Question: I know a double free or corruption error is usually a violation of the big 3, but in this instance, I cannot find where the violation occurs. I have a copy constructor, destructor, and assignment operator for anything that deals with pointers.
In my .h here is my class implementation:
'''
class BST
{
public:
struct SequenceMap{
std::string astring;
std::vector<std::string> sequences;
//void setValue(std::string theString, std::string anotherString);
SequenceMap& operator=(const SequenceMap map);
void setValue(std::string theString, std::string anotherString);
SequenceMap(); //constructor no copy since no pointers
~SequenceMap();
};
struct BinaryNode{
SequenceMap item;
BinaryNode *left;
BinaryNode *right;
BinaryNode(SequenceMap i); //constructor
inline bool operator> (std::string t);
inline bool operator< (std::string t);
BinaryNode& operator=(const BinaryNode node) ;
~BinaryNode();
BinaryNode(const BinaryNode &otherNode);
};
BinaryNode *root;
int insert(SequenceMap &x, BinaryNode *&t, bool &ifdup);
BST();
~BST();
void BSTClear(BST::BinaryNode *t);
BST(const BST &otherTree);
BST& operator=(const BST tree);
};
'''
I implemented my constructors, destructors and assignment operators in my .cpp:
'''
BST::SequenceMap& BST::SequenceMap::operator=(const BST::SequenceMap map)
{
astring = map.astring;
sequences = map.sequences;
return *this;
}
inline bool BST::BinaryNode::operator<(std::string t){//does compare}
inline bool BST::BinaryNode::operator>(std::string t){//does compare}
BST::BinaryNode& BST::BinaryNode::operator=(const BST::BinaryNode node)
{
item = node.item;
if(node.left != nullptr)
left = new BST::BinaryNode(node.left->item);
else
left = nullptr;
if(node.right != nullptr)
right = new BST::BinaryNode(node.right->item);
else
right = nullptr;
return *this;
}
BST& BST::operator=(const BST tree){root = new BinaryNode(tree.root);}
BST::BinaryNode::BinaryNode(const BST::BinaryNode &otherNode){
item = otherNode.item;
if(otherNode.left != nullptr)
left = new BST::BinaryNode(otherNode.left->item);
else
left = nullptr;
if(otherNode.right != nullptr)
right = new BST::BinaryNode(otherNode.right->item);
else
right = nullptr;
}
BST::BinaryNode::BinaryNode(SequenceMap i){ item = i; left = nullptr; right = nullptr; }
BST::BinaryNode::~BinaryNode(){ delete &item; left = nullptr; right = nullptr; }
BST::BST(){root = nullptr;}
BST::BST(const BST &otherTree){root = new BinaryNode(otherTree.root->item);}
BST::~BST(){BSTClear(root);}
BST::SequenceMap::SequenceMap(){astring = "";}
BST::SequenceMap::~SequenceMap(){ delete &astring; delete &sequences;}
void BST::BSTClear(BST::BinaryNode*t){
if(t->left != nullptr)
BSTClear(t->left);
if(t->right != nullptr)
BSTClear(t->right);
delete t;
}
'''
I used 'cout' to test for where the error occurs and it occurs when I do this in my main.cpp on the indicated line:
'''
while(getline(sequences,sequence) && getline(enzymes,enzyme))
{
BST::SequenceMap map = BST::SequenceMap;
map->setValue(sequence, enzyme);
sequenceTree->insert(map, sequenceTree->root, dup); //ON THIS LINE
}
'''
and in my insert function in my .cpp:
'''
int BST::insert(BST::SequenceMap &x, BST::BinaryNode *&t, bool &ifdup )
{
if(t == nullptr)
{
//std::cout<<"2"<<std::endl;
t = new BST::BinaryNode(x); //ON THIS LINE
//std::cout<<"1"<<std::endl;
}
//do more things
}
'''
I'm not sure if this is considered MSCV, but I this is the least I need to reproduce my error.

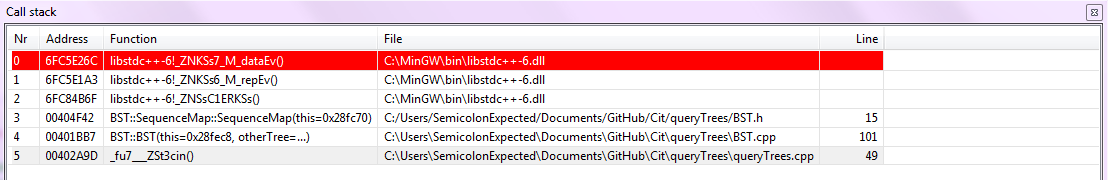
Answer: Consider your 'BinaryNode' assignment operator.
'''
BST::BinaryNode& BST::BinaryNode::operator=(const BST::BinaryNode node)
{
item = node.item;
if(node.left != nullptr)
left = node.left;
else
left = nullptr;
if(node.right != nullptr)
right = node.right;
else
right = nullptr;
return *this;
}
'''
You still end up with both instances of the 'BinaryNode' having their 'left' and 'right' pointers pointing to the same thing. When the destructors of the two instances are called, they will both free up the pointers and cause a double free.
What you need to do is to actually make a new copy the pointed to by the 'left' and 'right' pointers, not the , or have some sort of reference counted pointer.
Also note: Your if tests don't add any value as you are just assigning 'nullptr' if the original value is 'nullptr'